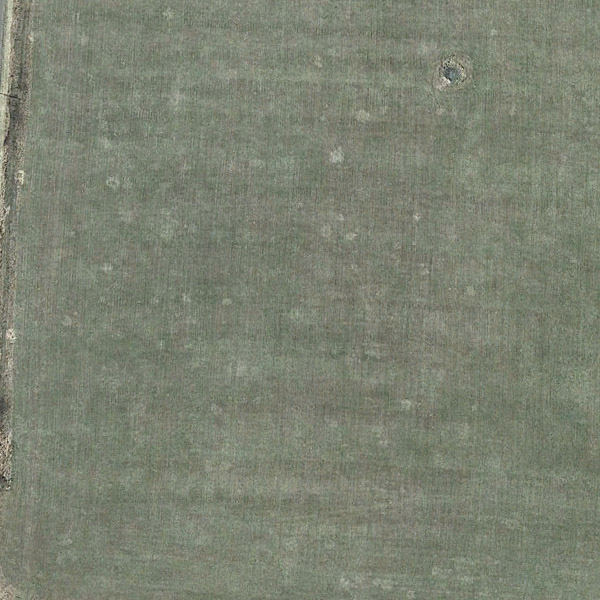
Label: Meadow